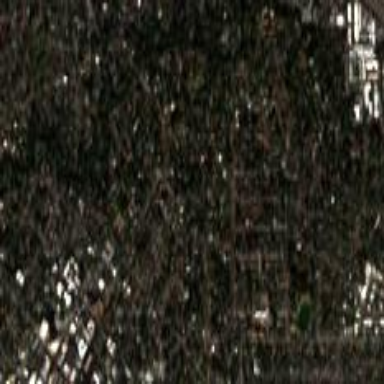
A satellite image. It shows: Charming neighbourhood.